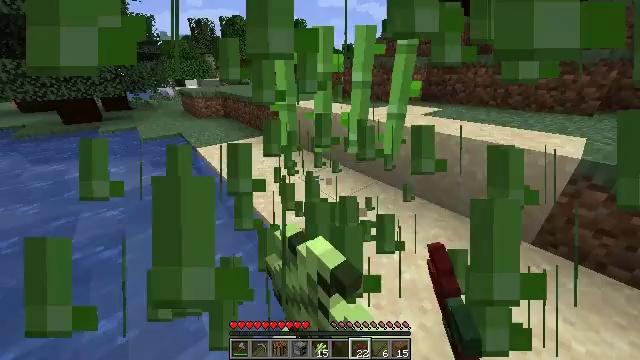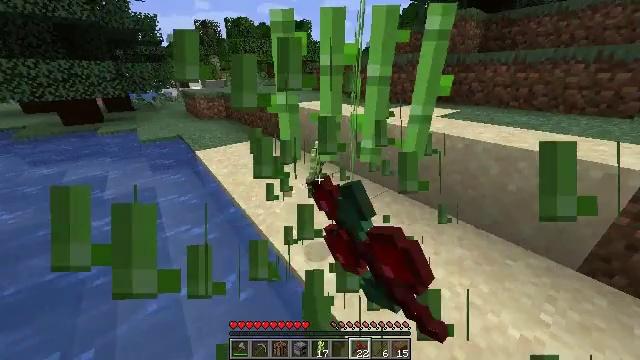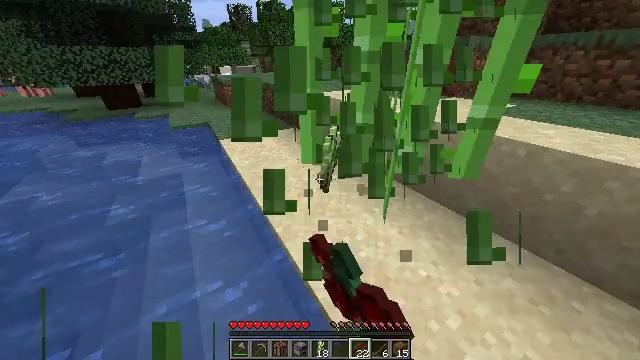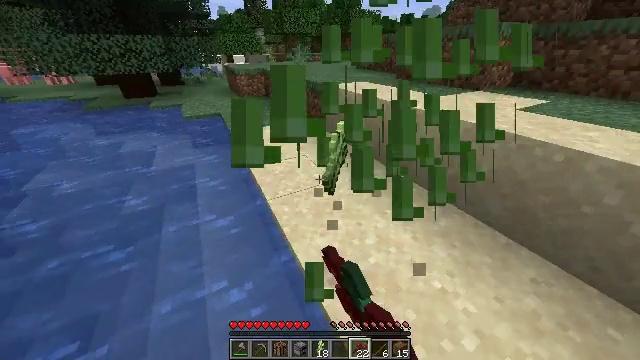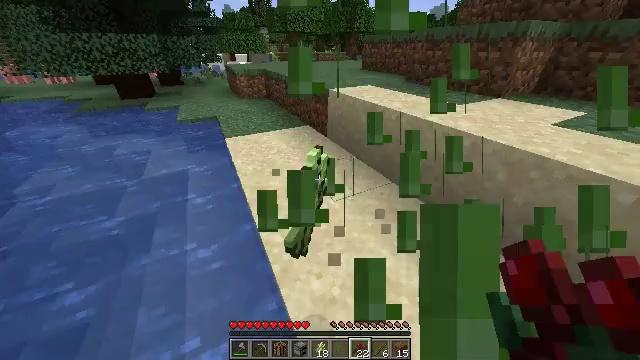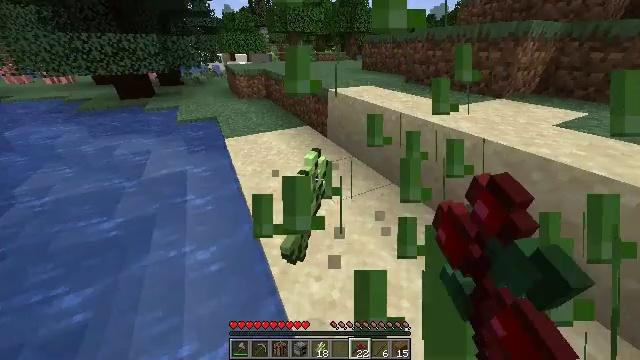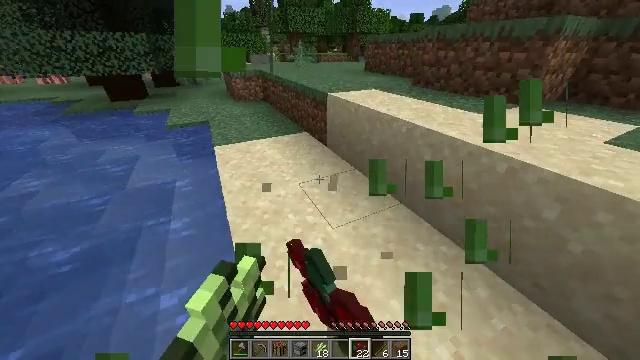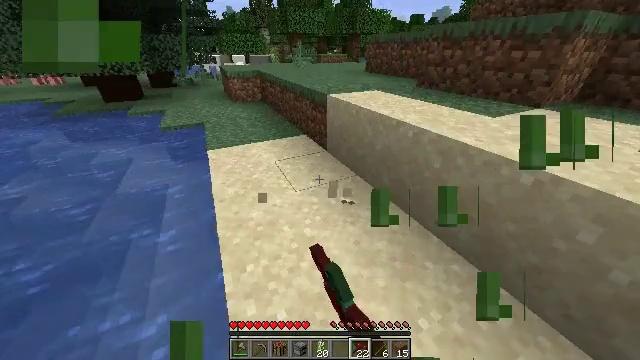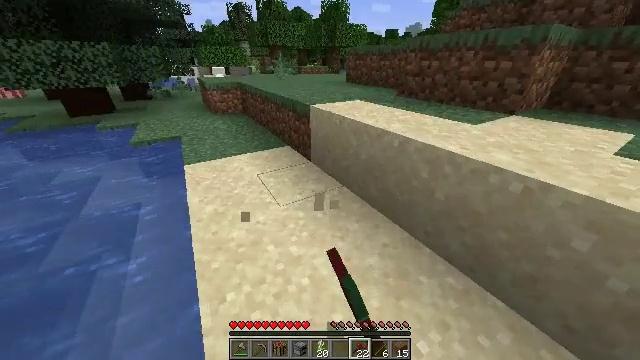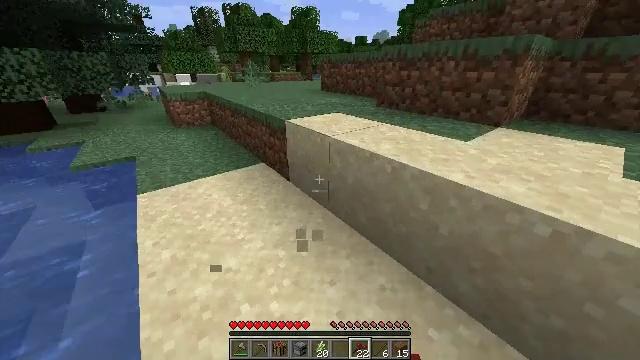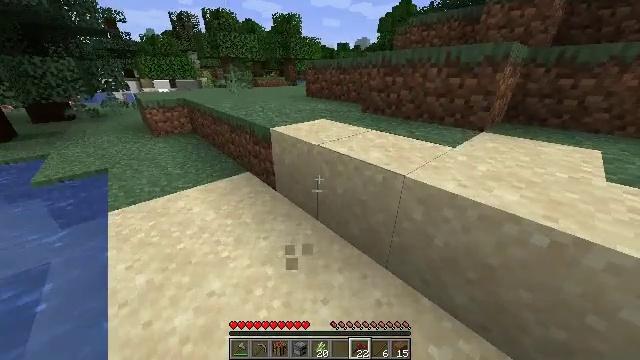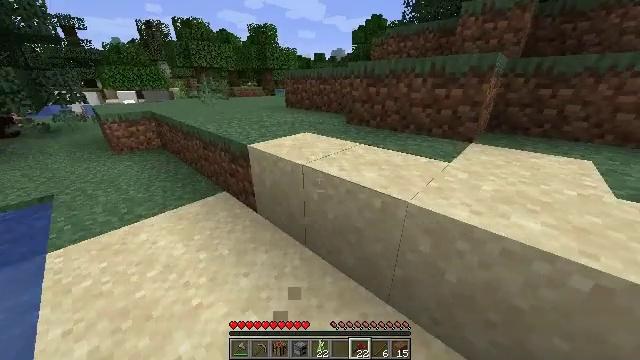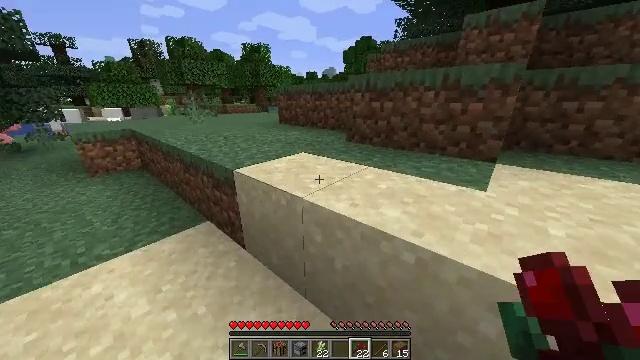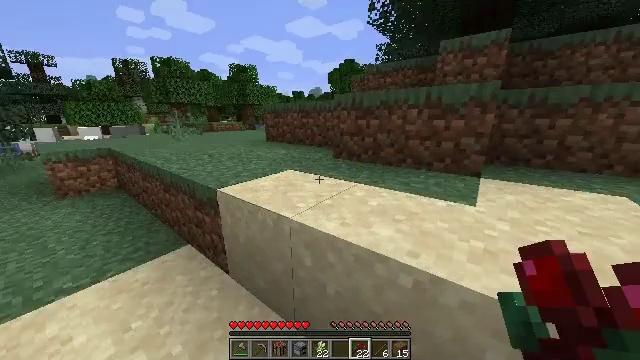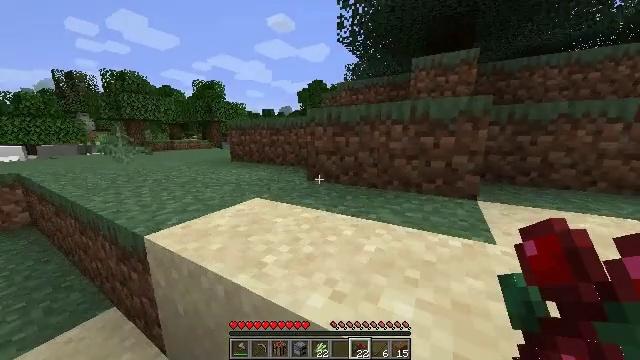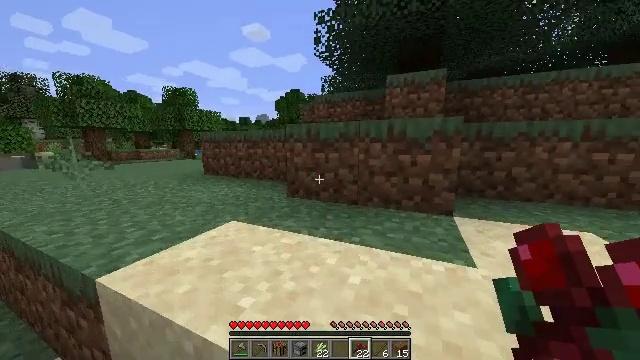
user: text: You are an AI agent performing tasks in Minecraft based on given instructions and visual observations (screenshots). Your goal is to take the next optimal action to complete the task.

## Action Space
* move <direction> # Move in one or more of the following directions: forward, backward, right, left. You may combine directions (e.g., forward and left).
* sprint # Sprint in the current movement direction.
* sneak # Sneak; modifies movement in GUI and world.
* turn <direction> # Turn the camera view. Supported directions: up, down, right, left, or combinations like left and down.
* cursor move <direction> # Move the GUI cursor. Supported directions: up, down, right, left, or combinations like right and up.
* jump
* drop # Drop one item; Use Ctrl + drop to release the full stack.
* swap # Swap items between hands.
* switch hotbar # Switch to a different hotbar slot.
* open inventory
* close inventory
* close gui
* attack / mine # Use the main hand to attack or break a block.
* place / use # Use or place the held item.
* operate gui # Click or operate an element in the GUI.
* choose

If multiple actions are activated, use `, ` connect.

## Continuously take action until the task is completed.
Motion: motion action
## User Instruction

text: Combat the sheep.
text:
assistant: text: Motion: move forward, sprint, turn left, attack / mine
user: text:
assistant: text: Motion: move forward, sprint, turn left and down, attack / mine
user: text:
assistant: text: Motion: move forward, sprint, turn left and down, attack / mine
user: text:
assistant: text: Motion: move forward, sprint, turn left, attack / mine
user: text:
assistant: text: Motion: move forward, sprint, attack / mine
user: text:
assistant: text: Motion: move forward, sprint, attack / mine
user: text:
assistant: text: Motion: move forward, sprint, attack / mine
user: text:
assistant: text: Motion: move forward, sprint, turn right and up
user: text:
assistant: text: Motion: move forward, sprint, turn right and up
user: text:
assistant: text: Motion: move forward, sprint, turn right and up
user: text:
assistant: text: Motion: move forward, sprint, turn right and up
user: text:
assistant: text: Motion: move forward, sprint, turn right and up
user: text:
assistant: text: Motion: move forward, sprint, turn right and up
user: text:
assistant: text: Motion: move forward, sprint, turn right and up
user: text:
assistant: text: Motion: move forward, sprint, turn right and up, jump
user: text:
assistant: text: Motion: move forward, sprint, jump
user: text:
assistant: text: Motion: move forward and move left, sprint, jump
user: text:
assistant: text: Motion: move forward and move left, sprint, turn right, jump
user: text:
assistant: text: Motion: move forward and move left, sprint, turn right, jump
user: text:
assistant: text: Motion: move forward and move left, sprint, turn right
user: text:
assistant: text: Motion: move forward and move left, sprint, turn right
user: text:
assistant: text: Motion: move forward and move left, sprint, turn right and up
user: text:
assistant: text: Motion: move left, sprint, turn right and up
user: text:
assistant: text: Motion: turn right and up
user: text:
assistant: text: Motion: move back, turn right and up
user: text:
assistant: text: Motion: move back, turn right
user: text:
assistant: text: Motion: move back, turn right
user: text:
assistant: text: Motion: move back, turn right
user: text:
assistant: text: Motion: move back, turn right and down
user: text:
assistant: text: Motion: move back, turn right